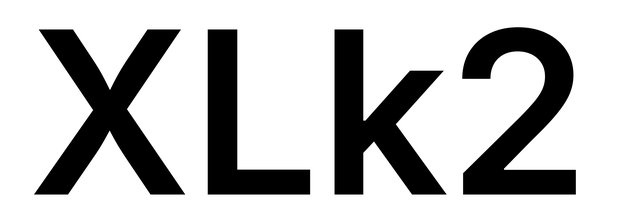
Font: Inter_SemiBold